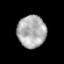
Tissue: prostate
Cell type: T cells
Senescence score: 0.3346
Nuclear area (px): 901
Mean DAPI intensity: 173.289